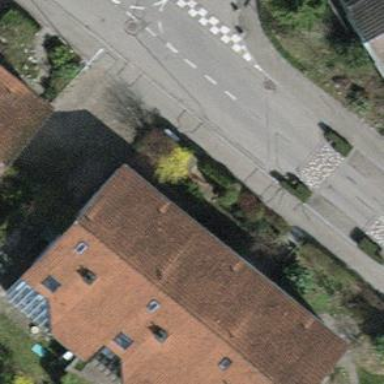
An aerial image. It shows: Simple and straightforward house.